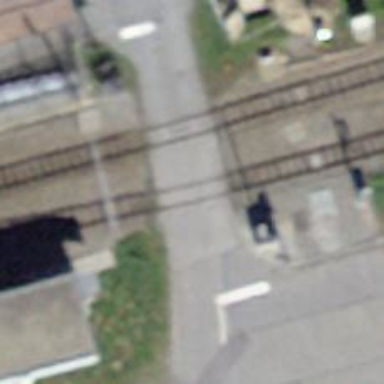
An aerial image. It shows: Full barrier level crossing on railway.